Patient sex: M
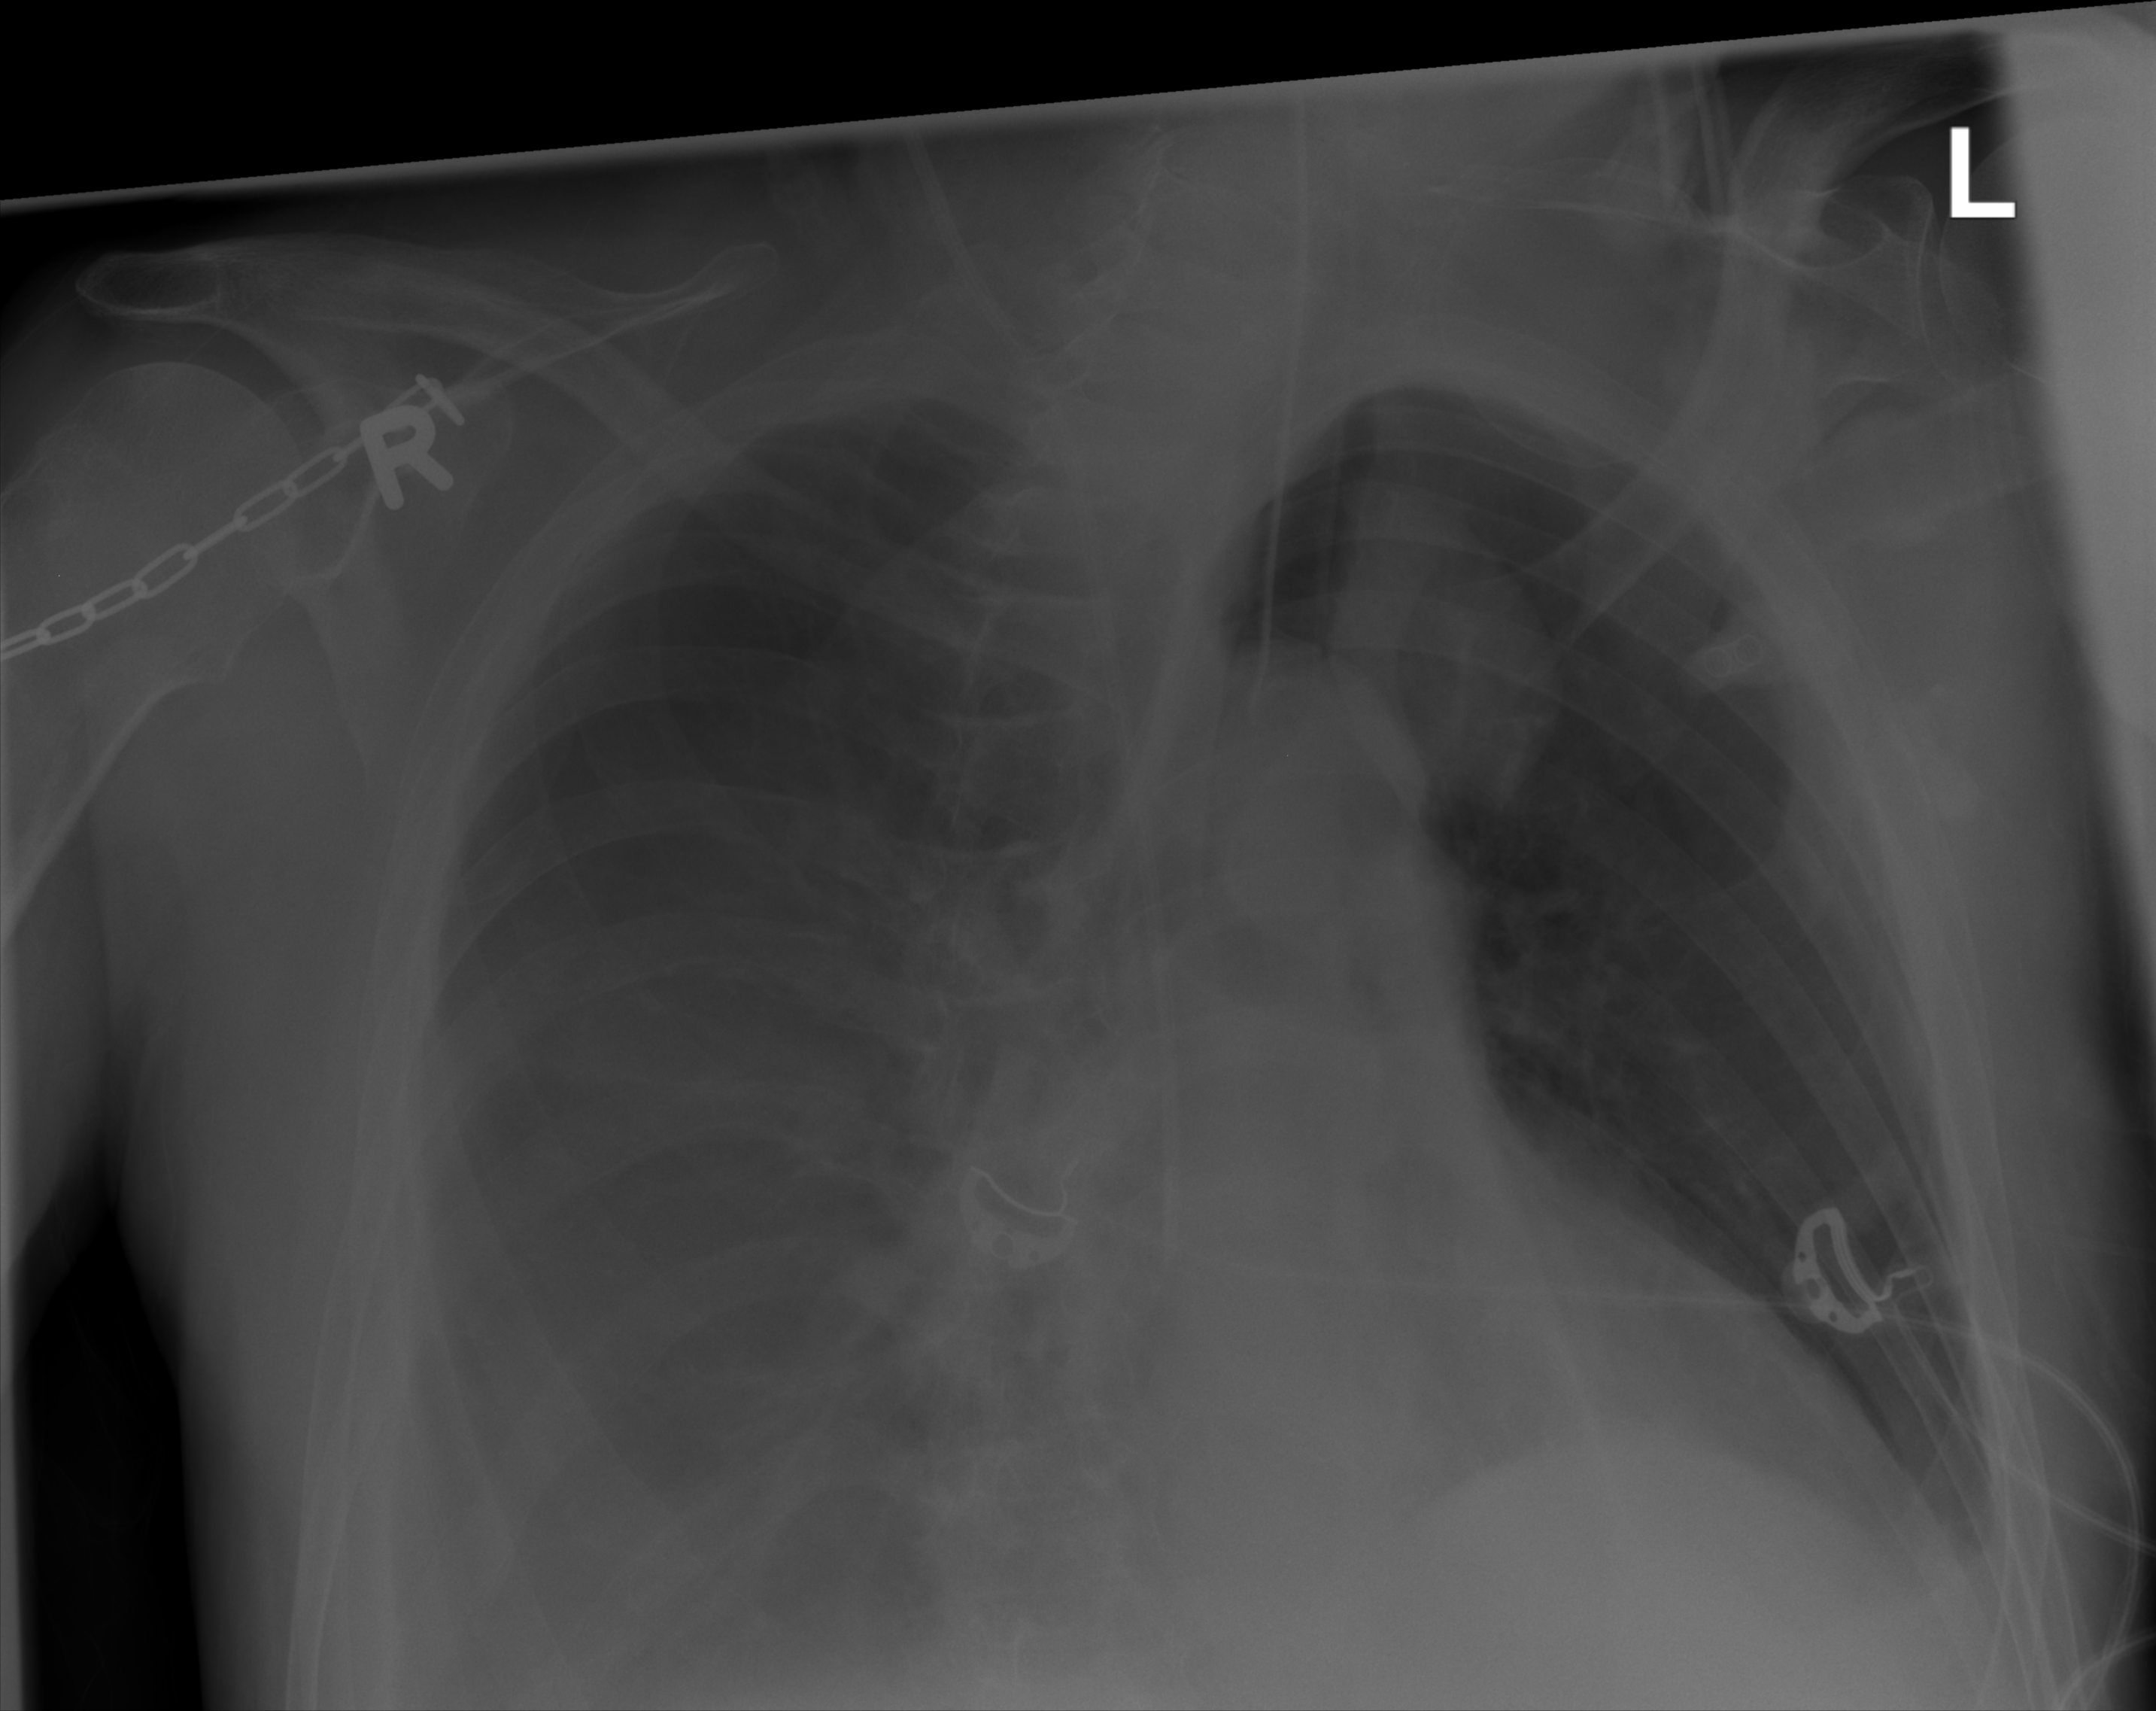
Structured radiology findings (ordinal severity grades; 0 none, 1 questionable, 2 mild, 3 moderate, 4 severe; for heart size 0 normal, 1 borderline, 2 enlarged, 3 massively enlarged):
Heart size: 0
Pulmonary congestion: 0
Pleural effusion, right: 4
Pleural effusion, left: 2
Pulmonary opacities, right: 0
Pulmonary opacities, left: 0
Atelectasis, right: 2
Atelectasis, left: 2